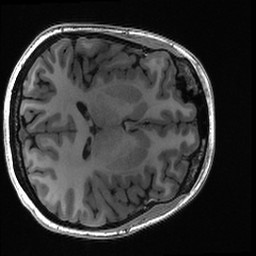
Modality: T1w
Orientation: axial